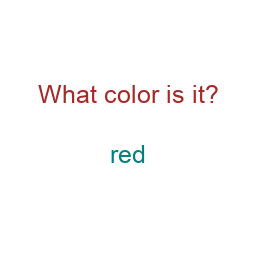
Color: teal
Color name shown: red
Background color: white
Question text color: brown